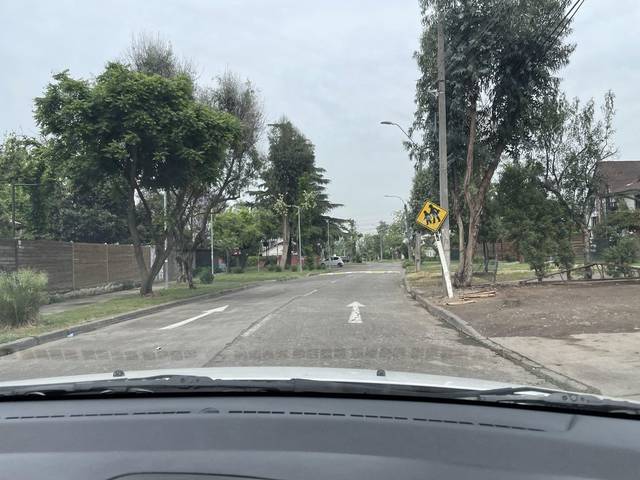
Region: Chile
Coordinates: -33.468, -70.572